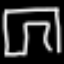
Label: pants